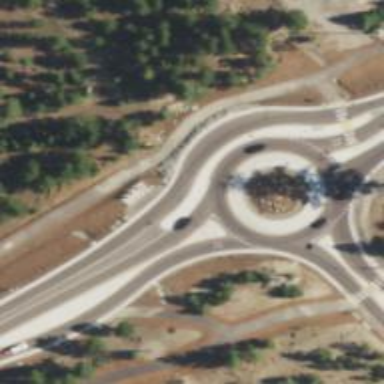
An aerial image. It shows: Asphalt road designated as trunk highway that features roundabout.